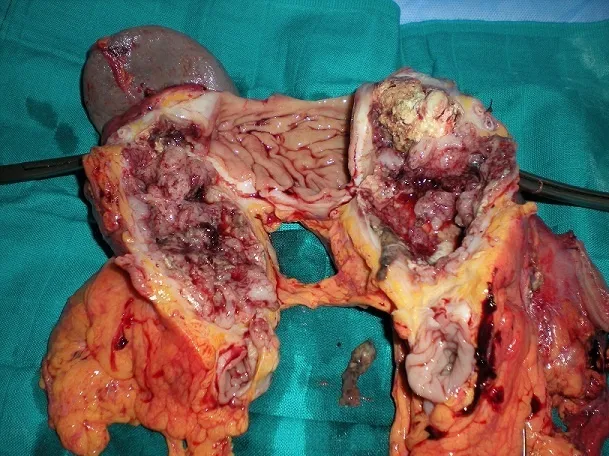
Specimen of resection.
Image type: medical_photograph (other_medical_photograph)